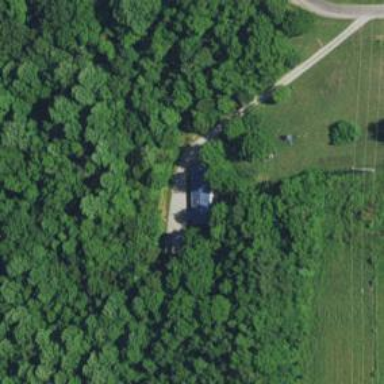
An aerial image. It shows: Driveway leading to service road.